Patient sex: M
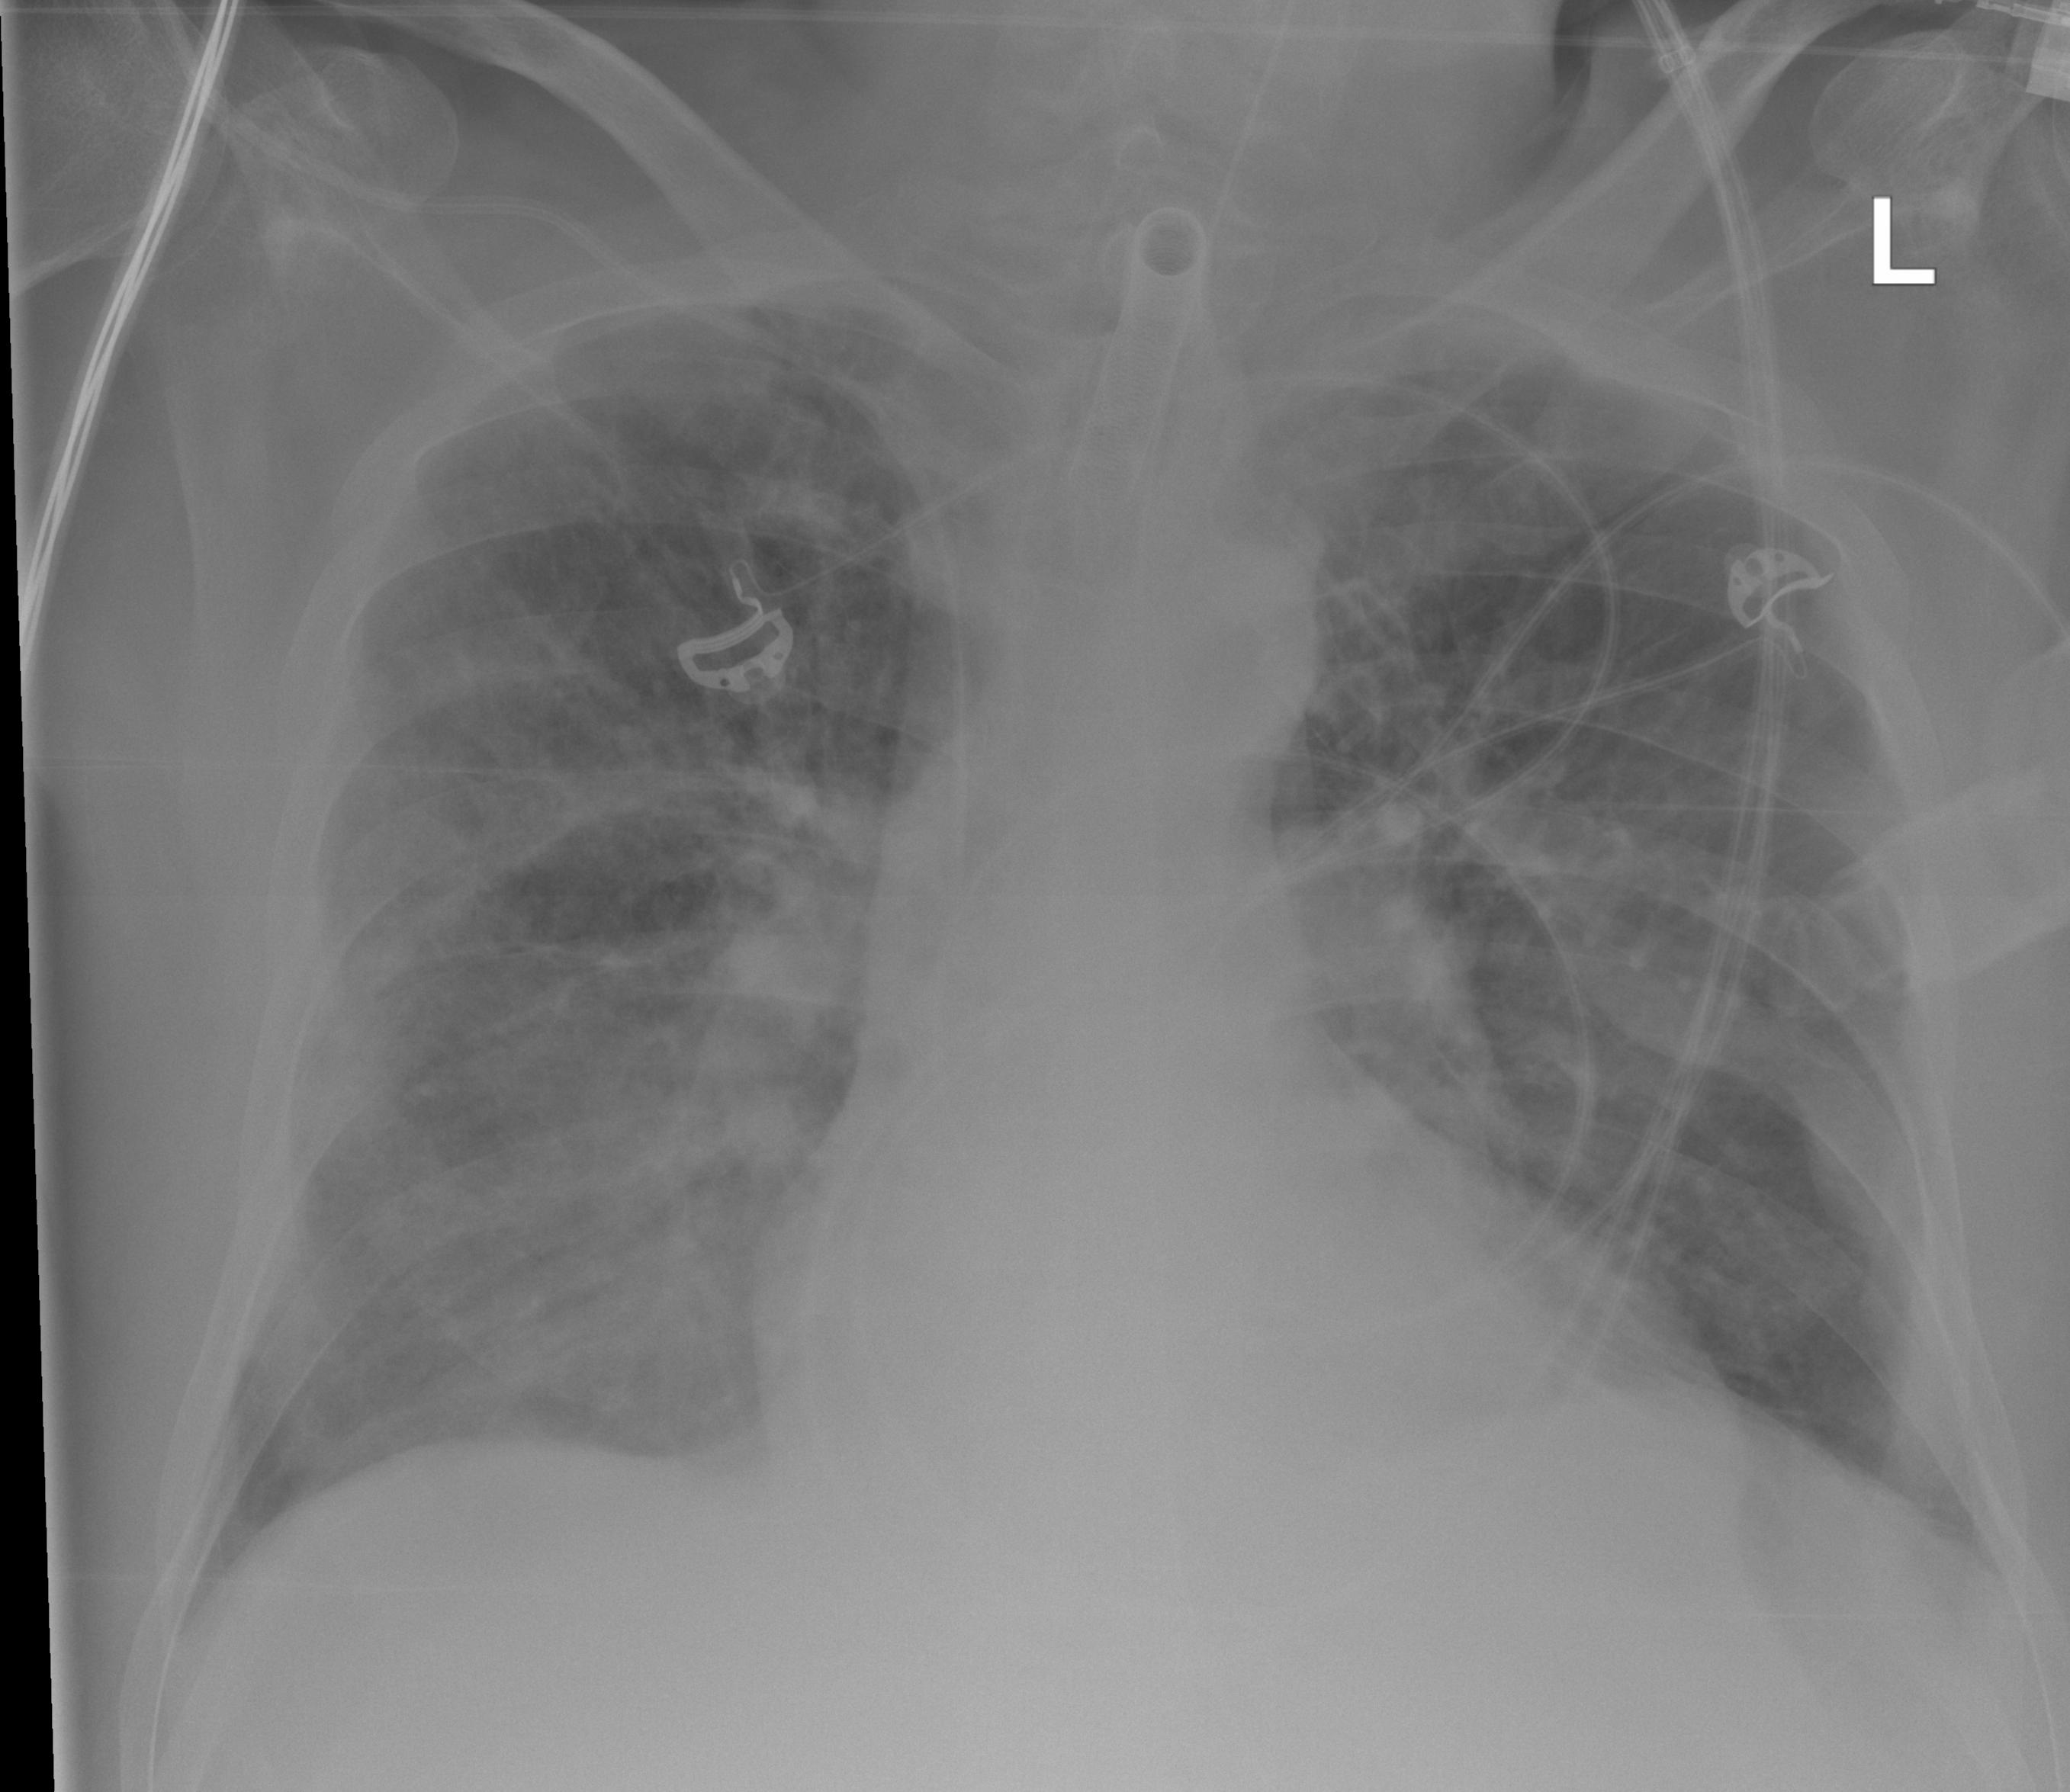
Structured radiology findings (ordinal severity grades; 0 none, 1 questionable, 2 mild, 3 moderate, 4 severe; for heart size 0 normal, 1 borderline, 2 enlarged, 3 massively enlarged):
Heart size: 2
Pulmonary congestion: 2
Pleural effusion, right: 0
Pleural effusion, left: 0
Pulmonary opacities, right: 2
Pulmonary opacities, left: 2
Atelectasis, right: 2
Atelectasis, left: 2